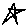
Label: star